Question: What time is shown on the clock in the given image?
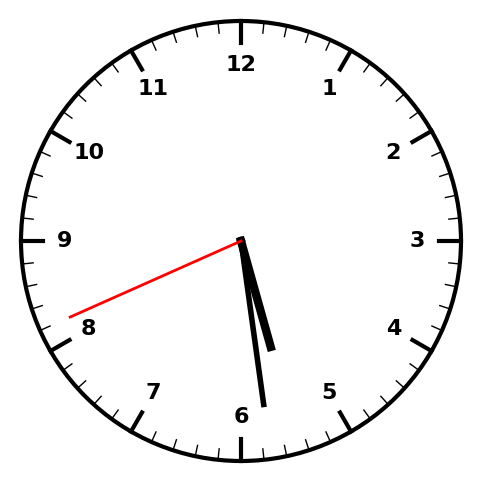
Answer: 05:28:41